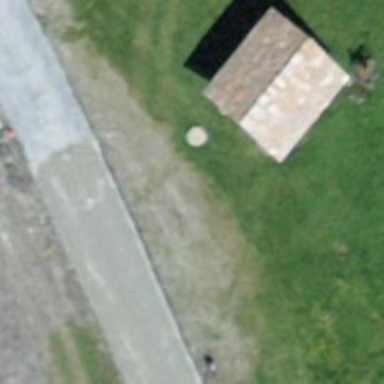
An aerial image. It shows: Brown bench in the vicinity.